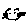
Label: cat